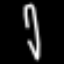
Label: pencil